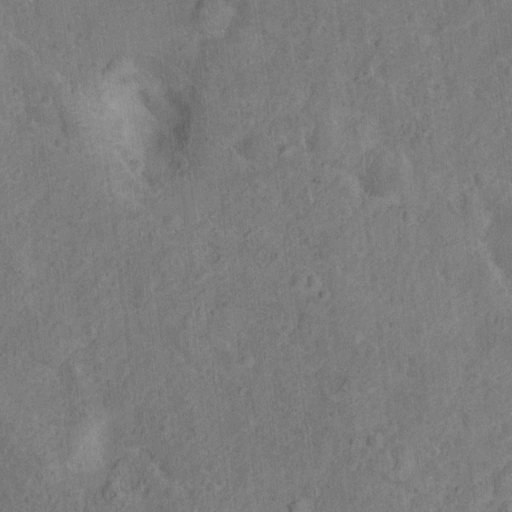
Classes present: Background